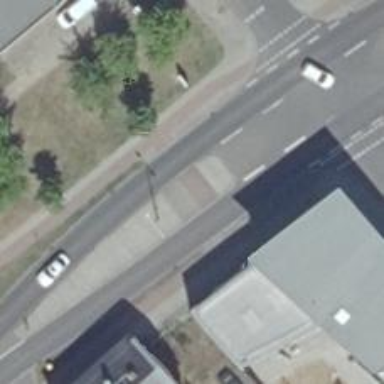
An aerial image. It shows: Asphalt path with footway crossing. The cycleway and footway both have asphalt surfaces.